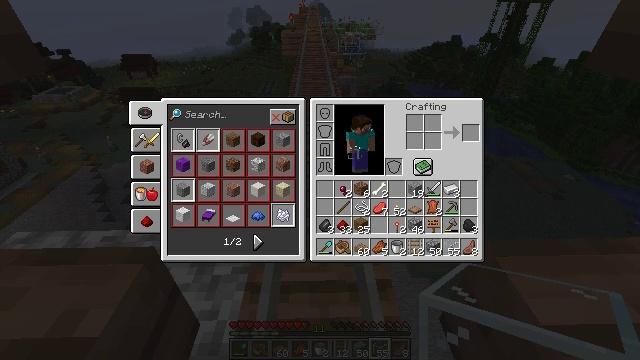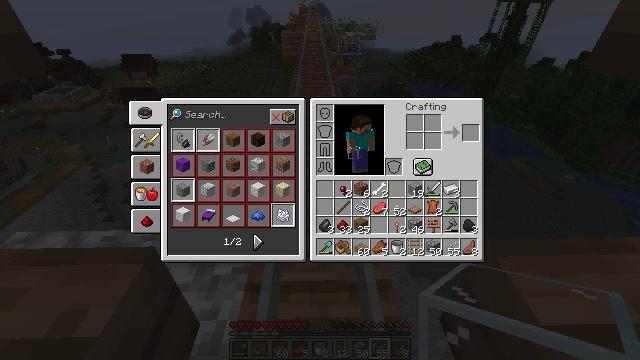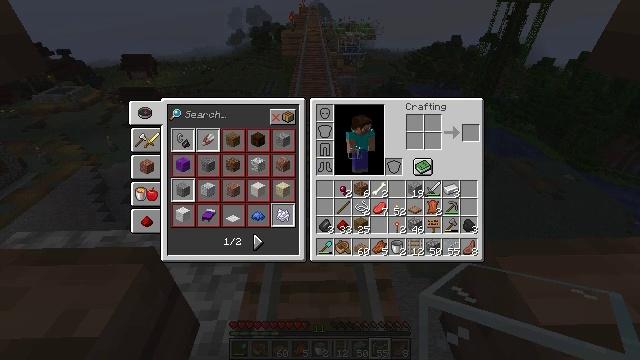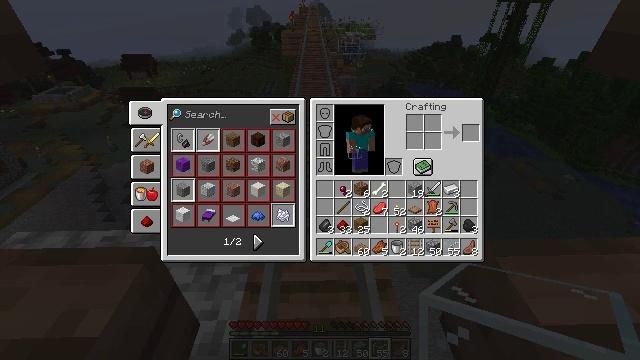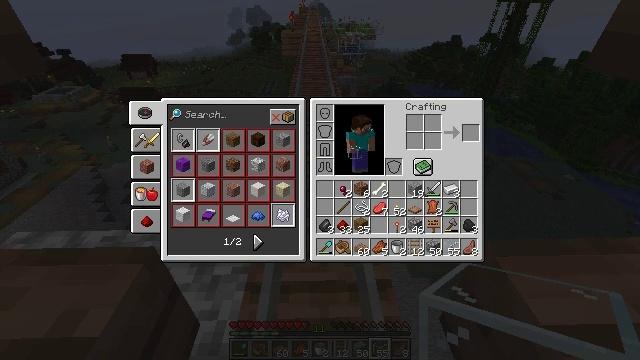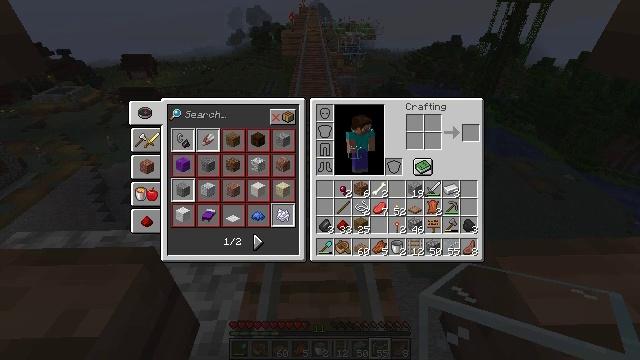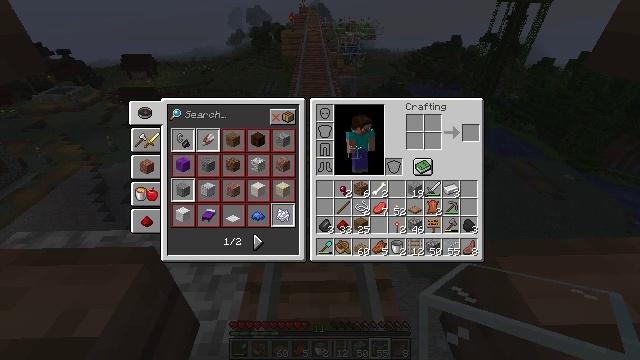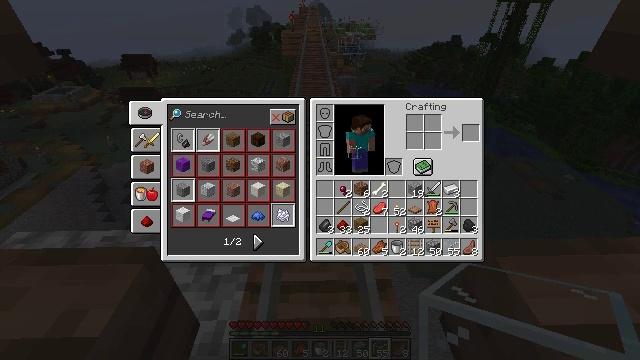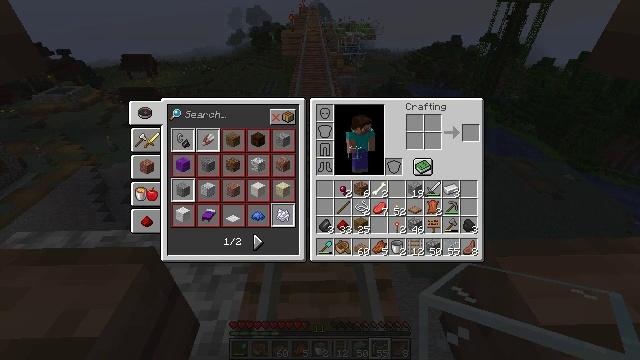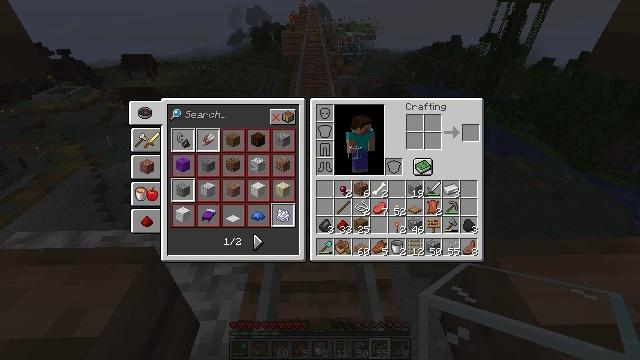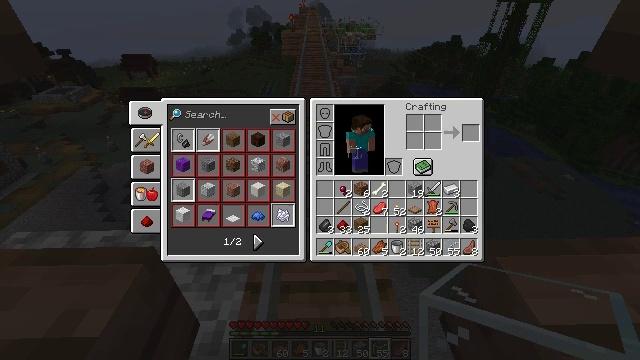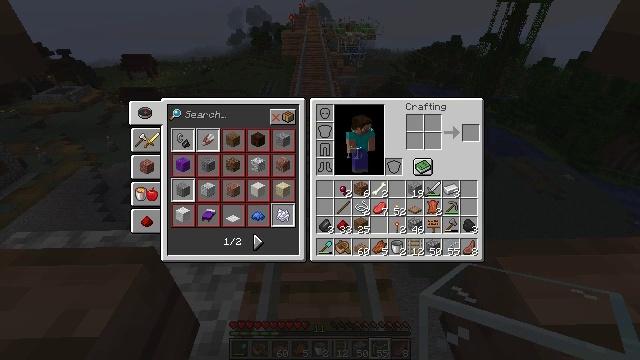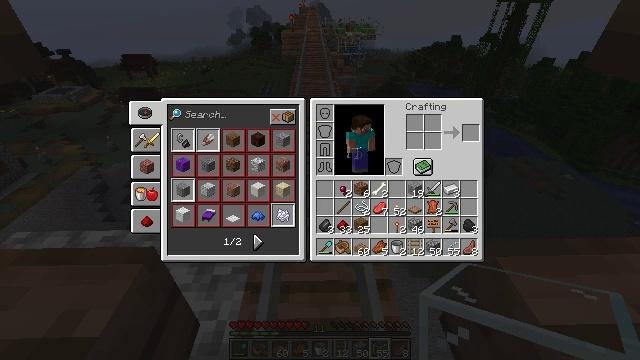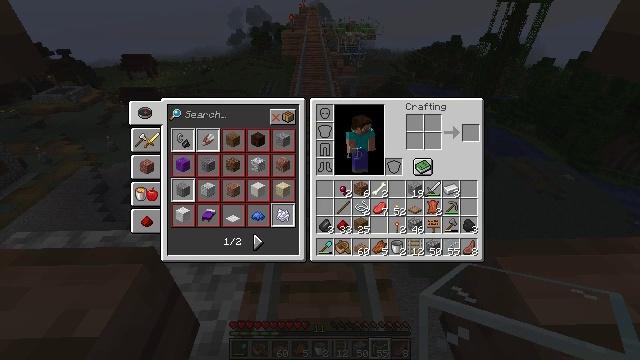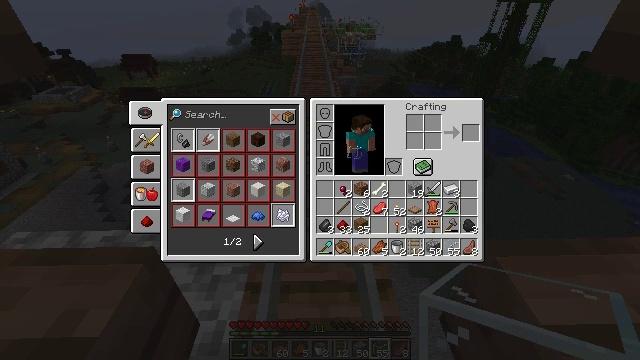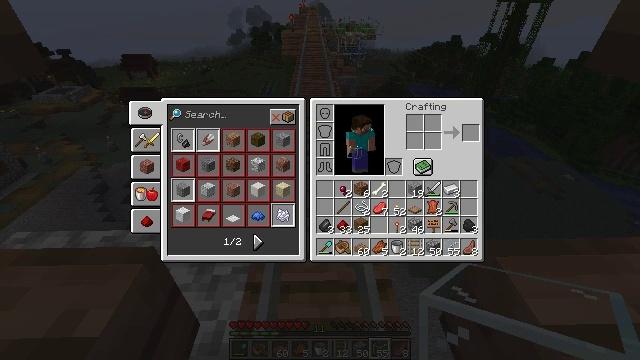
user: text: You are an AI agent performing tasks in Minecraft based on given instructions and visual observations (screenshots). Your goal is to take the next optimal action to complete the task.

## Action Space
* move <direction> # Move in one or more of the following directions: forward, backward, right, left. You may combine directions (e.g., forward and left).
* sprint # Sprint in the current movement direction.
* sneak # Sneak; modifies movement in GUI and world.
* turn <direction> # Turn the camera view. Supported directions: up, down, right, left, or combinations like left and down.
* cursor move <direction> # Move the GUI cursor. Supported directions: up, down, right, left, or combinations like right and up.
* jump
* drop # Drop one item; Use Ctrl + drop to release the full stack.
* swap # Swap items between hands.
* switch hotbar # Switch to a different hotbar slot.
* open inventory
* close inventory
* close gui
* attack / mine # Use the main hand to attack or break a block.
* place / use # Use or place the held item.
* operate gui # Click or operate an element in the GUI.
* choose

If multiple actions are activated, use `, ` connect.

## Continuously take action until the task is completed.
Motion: motion action
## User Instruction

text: Attack the glass to break it.
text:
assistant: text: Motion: no_op
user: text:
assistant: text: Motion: no_op
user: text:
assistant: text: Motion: no_op
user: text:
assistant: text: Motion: no_op
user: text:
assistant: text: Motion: no_op
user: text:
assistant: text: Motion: no_op
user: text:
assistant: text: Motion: no_op
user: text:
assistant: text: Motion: no_op
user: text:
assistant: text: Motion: no_op
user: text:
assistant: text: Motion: no_op
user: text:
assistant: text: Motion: no_op
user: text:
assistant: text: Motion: no_op
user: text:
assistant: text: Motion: no_op
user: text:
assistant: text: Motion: no_op
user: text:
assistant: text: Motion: no_op
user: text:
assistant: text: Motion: no_op
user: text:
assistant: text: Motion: no_op
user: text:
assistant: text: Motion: no_op
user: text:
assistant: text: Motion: no_op
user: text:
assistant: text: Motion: no_op
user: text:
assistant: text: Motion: no_op
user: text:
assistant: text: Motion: no_op
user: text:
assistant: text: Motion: no_op
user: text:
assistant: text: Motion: no_op
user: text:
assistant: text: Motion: no_op
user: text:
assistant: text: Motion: no_op
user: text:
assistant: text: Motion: no_op
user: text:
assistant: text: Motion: no_op
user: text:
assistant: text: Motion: no_op
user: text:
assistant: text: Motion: no_op